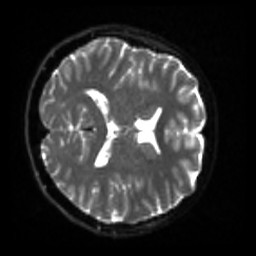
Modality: sbref
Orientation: axial
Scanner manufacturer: siemens
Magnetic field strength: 3 T
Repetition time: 4 s
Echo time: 0.0594 s